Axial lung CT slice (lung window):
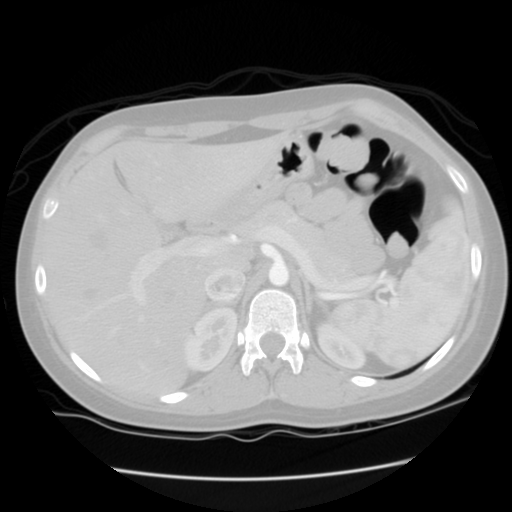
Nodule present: no